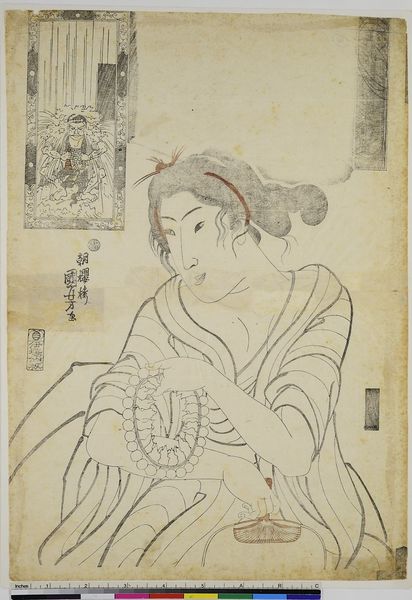
Künstler: Utagawa Kuniyoshi
Standort: Hamburg
Institution: Museum für Kunst und Gewerbe Hamburg
Schlagwörter: hand, frau, frisur, mund, nase, schmuck, zeichnung, augen, falten, gesicht, gewand, haare, holzschnitt, japan, schrift, kette, korb, tusche, asien, druckgraphik, druckgrafik, china, zeit, weiblichkeit, musikinstrumente, schelle, handkoloriert, schwarzlinienschnitt, edo, reproduktionen, druckerzeugnisse, schwarzdruck, handkolorierung, schwarzliniendruck, schwarzlinientechnik